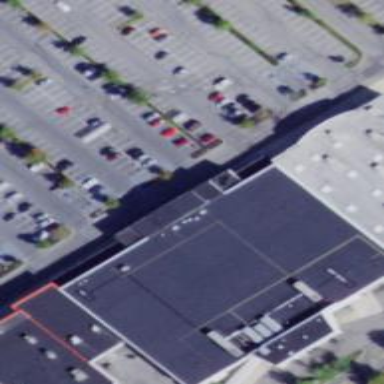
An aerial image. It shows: Supermarket building.